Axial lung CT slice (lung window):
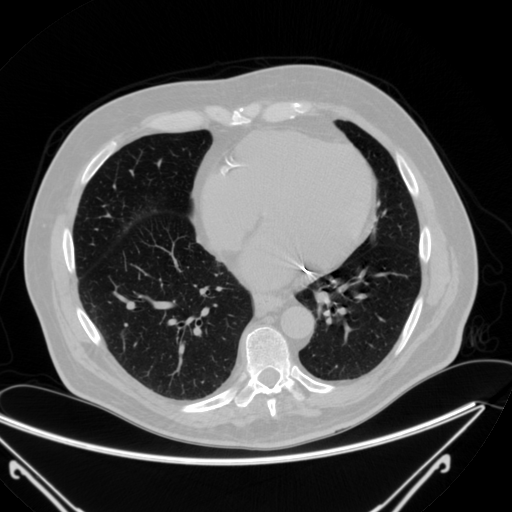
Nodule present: no